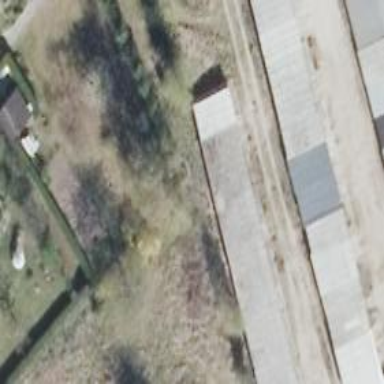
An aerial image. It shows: Group of garages.